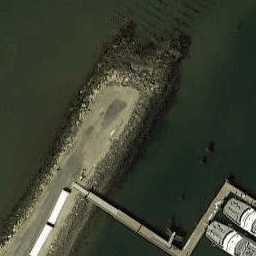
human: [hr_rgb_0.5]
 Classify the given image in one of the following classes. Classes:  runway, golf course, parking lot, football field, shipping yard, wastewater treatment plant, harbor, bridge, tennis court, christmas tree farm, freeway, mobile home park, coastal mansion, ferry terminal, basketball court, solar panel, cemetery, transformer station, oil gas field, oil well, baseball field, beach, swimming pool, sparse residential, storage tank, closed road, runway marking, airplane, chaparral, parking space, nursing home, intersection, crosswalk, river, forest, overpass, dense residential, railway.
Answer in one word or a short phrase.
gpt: ferry terminal